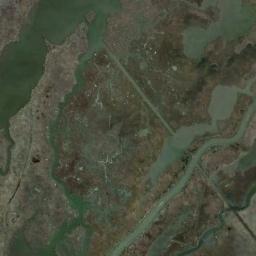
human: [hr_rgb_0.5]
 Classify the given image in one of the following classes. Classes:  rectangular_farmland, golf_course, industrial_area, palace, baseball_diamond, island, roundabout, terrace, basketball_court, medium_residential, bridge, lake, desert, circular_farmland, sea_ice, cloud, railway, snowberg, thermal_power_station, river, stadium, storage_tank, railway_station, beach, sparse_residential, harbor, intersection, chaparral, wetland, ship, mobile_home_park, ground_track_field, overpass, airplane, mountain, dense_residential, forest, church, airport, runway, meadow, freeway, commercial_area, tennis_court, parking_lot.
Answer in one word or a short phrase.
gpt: wetland